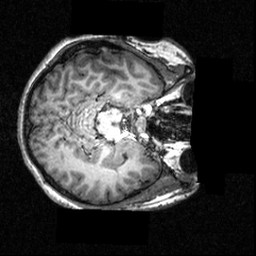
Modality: T1w
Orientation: axial
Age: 21
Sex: female
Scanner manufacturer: siemens
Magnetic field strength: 3.951 T
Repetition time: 1.5 s
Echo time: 0.00335 s